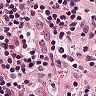
Metastatic tissue present: no